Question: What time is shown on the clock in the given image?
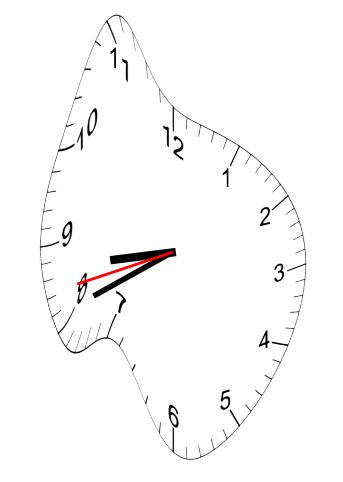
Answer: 08:40:42